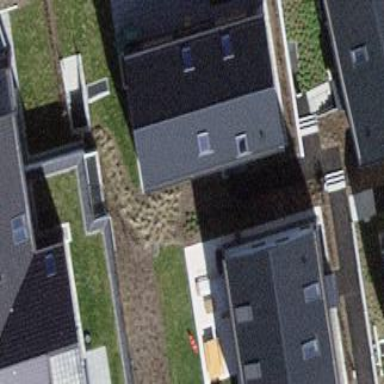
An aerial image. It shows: Gabled roof of black color on apartment building.